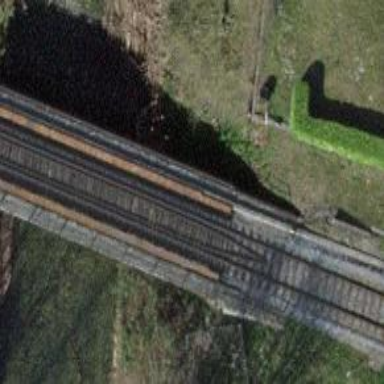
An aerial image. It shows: Bridge with electrified rail tracks and contact line.